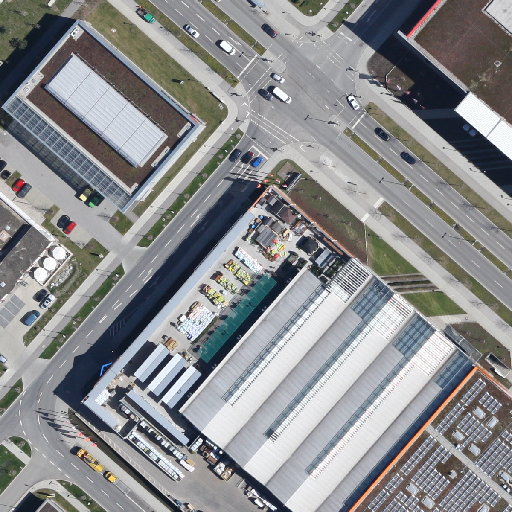
Referring expression: road marking